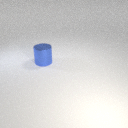
large blue metal cylinder